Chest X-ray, AP view. Patient: 56 years old, sex F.
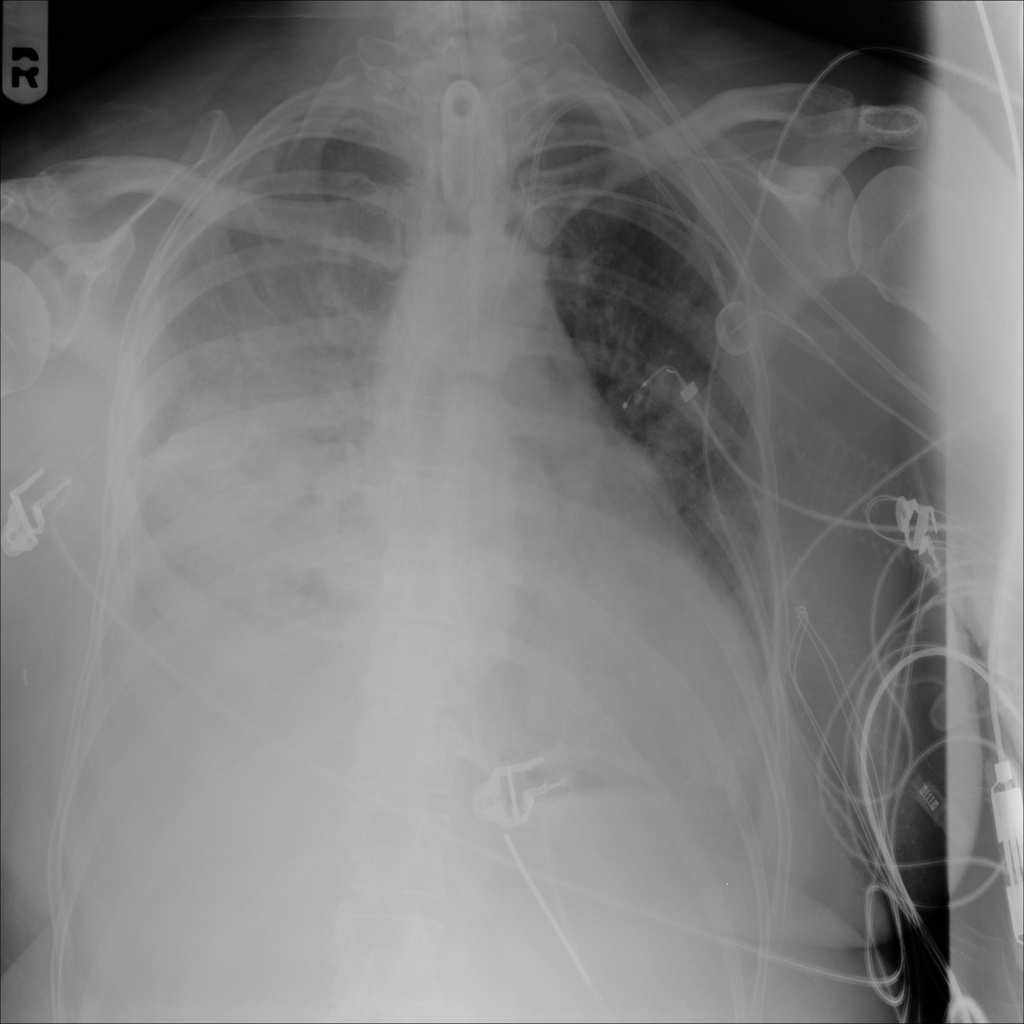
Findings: Atelectasis, Consolidation